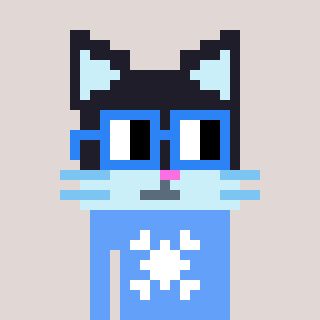
a pixel art character with square blue glasses, a cat-shaped head and a blue-colored body on a warm background